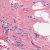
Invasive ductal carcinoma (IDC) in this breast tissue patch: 1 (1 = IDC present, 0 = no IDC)